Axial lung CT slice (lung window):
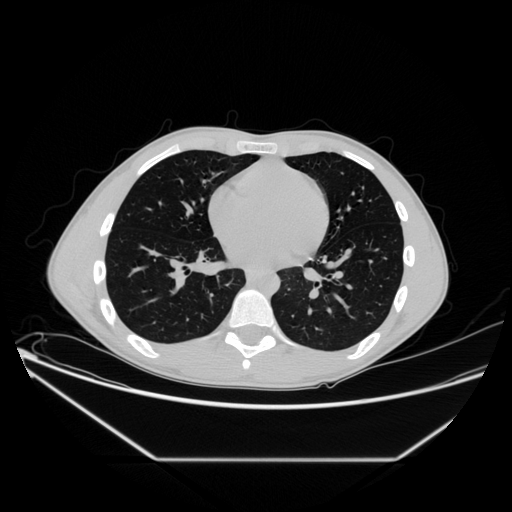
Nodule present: no